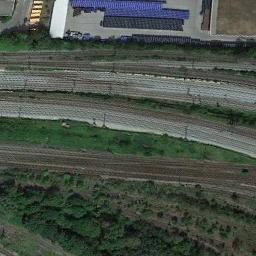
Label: railway